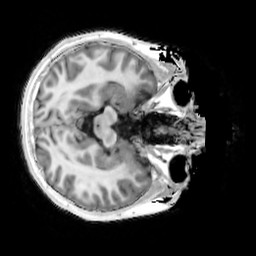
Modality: T1w
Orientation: axial
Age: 14
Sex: male
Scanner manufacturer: siemens
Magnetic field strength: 3 T
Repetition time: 4 s
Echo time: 0.00291 s